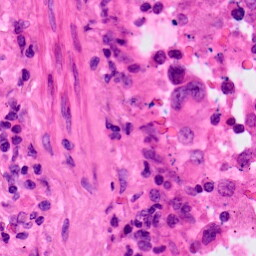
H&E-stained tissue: Lung